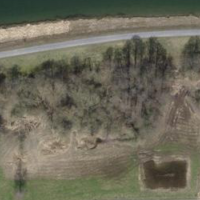
EUNIS habitat code: 45
Species observed at this site:
Ajuga reptans
Lysimachia vulgaris
Centaurium erythraea
Gomphocerippus rufus